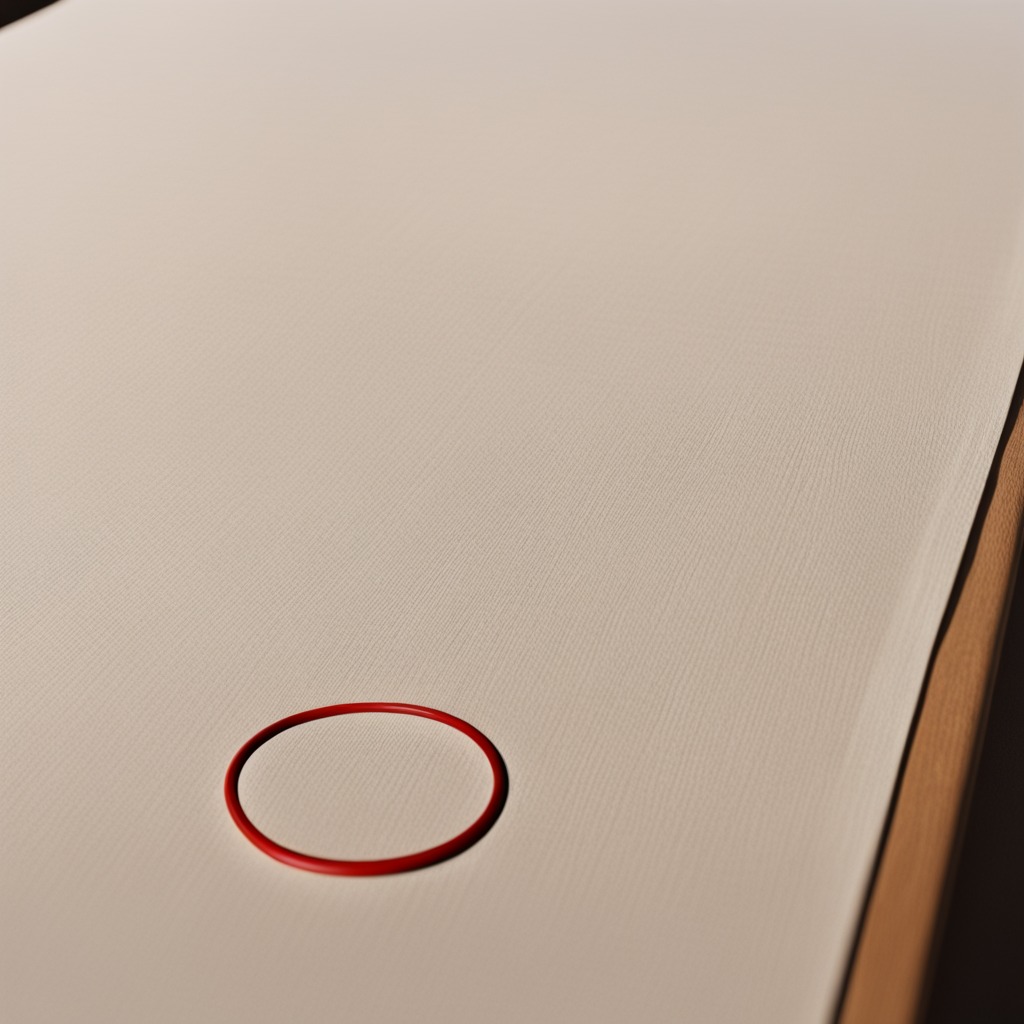
A rubber O-ring is lying on the wooden table.